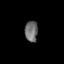
Tissue: lung
Cell type: Endothelial cells
Senescence score: 0.5523
Nuclear area (px): 266
Mean DAPI intensity: 108.485